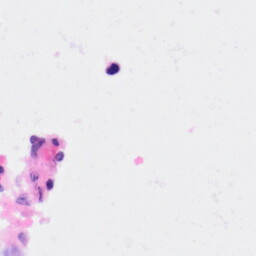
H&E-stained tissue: Kidney